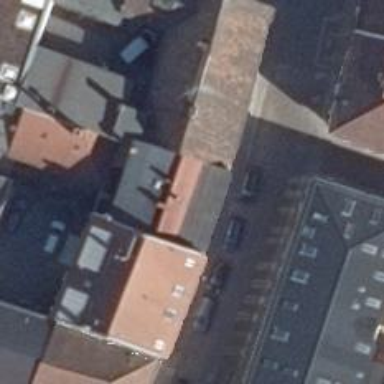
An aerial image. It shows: Bakery.